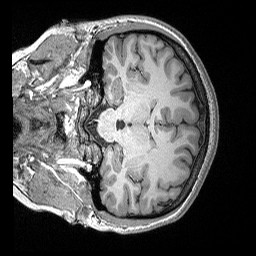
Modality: T1w
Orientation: coronal
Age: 23
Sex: female